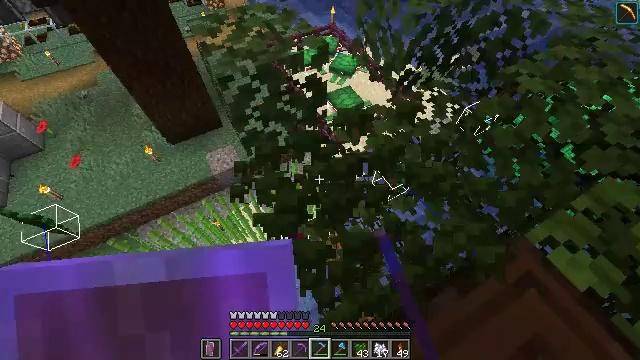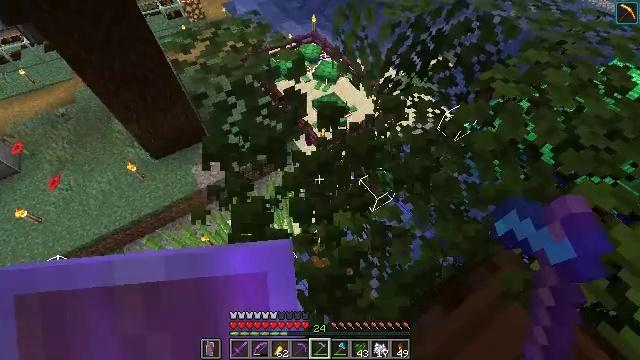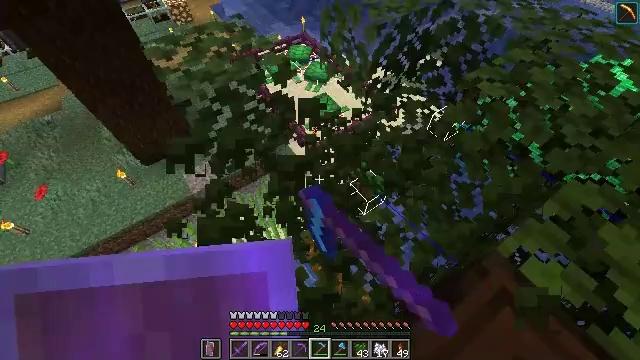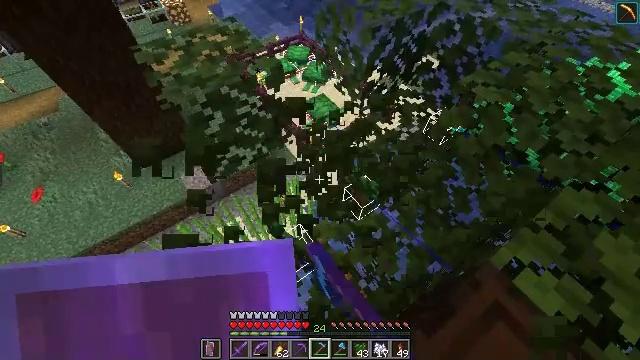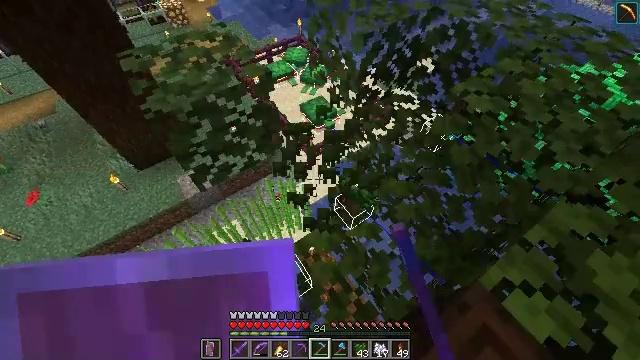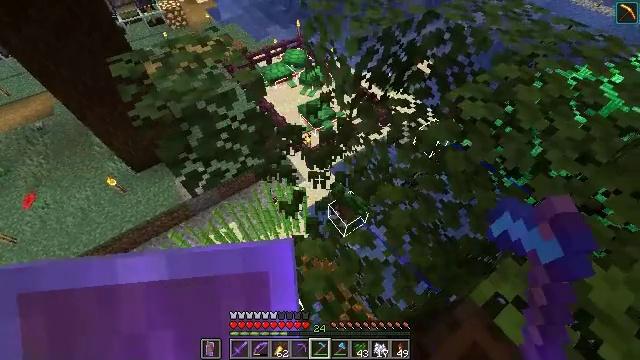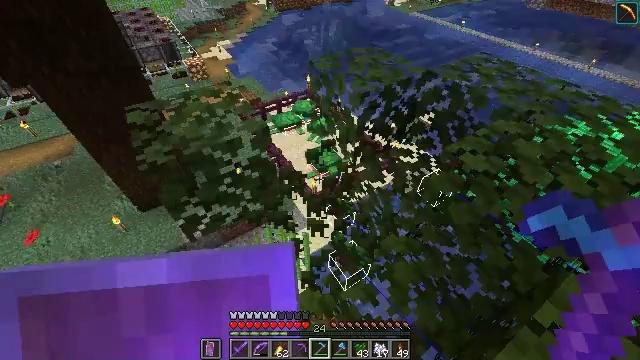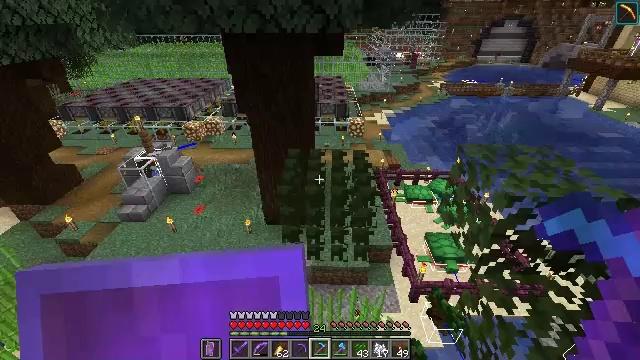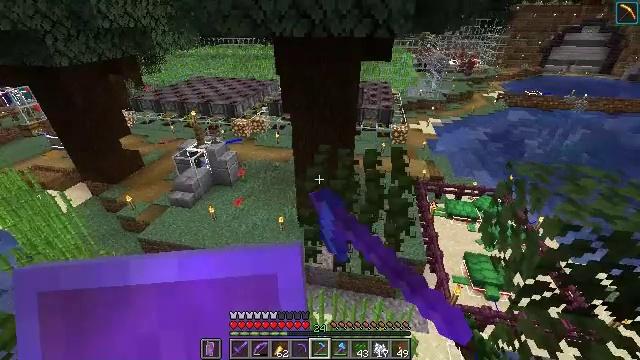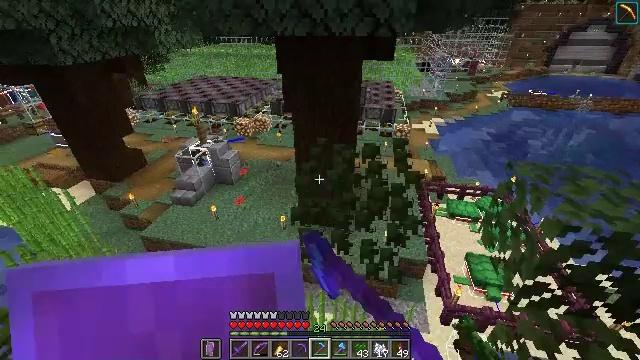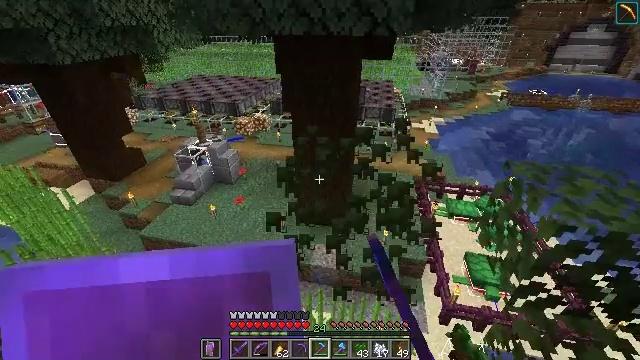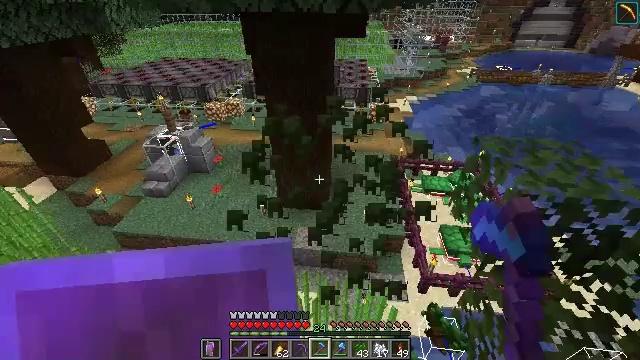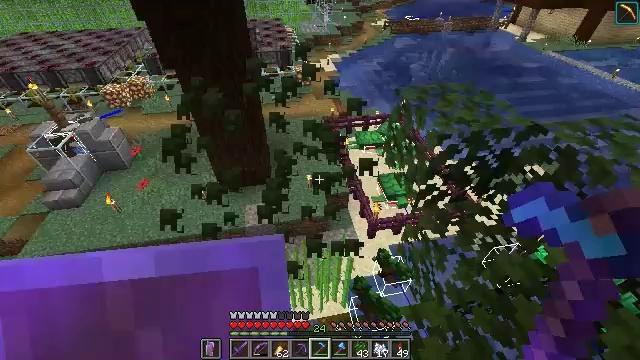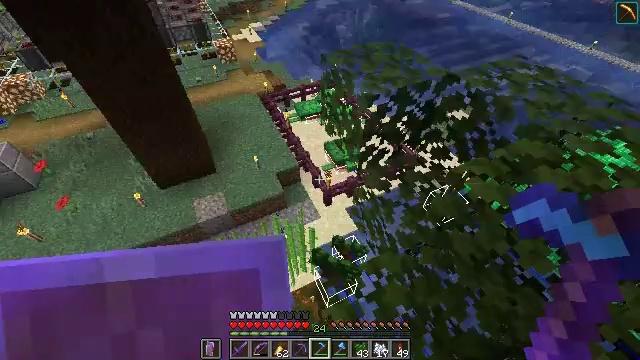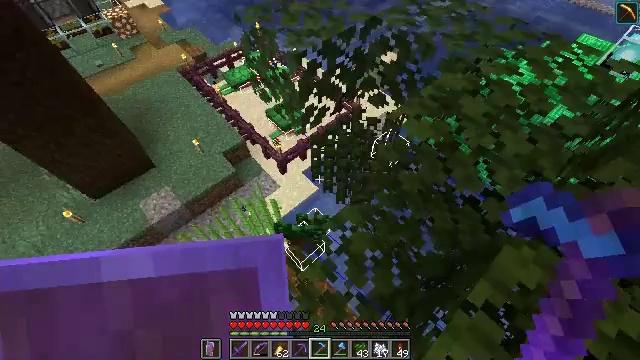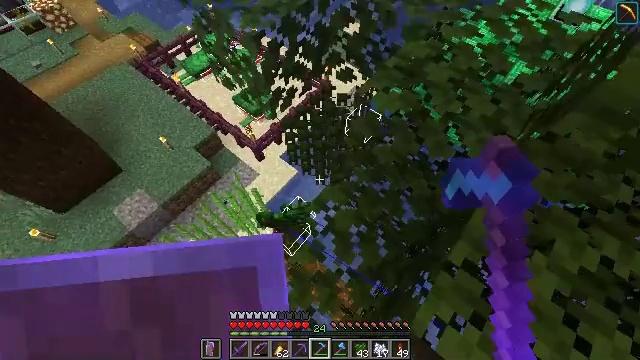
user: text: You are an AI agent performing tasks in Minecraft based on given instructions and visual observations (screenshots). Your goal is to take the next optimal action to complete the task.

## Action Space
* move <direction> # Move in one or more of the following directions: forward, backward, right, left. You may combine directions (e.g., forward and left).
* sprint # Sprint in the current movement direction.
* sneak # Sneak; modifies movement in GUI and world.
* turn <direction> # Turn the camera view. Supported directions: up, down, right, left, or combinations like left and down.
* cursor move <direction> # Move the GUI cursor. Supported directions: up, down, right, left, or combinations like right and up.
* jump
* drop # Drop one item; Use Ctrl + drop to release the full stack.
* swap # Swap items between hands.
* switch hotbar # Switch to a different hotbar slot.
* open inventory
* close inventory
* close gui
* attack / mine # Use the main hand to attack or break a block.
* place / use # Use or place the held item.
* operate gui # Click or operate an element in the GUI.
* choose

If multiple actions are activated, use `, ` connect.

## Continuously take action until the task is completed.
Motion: motion action
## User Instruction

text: Break the dark oak leaves for resources.
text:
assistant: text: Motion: move forward and move right, sneak, turn right and up, attack / mine
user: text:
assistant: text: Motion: move forward and move right, sneak, turn right, attack / mine
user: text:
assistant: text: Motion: move forward and move right, sneak, attack / mine
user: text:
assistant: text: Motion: move forward and move right, sneak, attack / mine
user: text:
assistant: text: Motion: move forward and move right, sneak, attack / mine
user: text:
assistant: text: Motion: move forward and move right, sneak, turn left and up, attack / mine
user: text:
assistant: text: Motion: move forward and move right, sneak, turn left and up, attack / mine
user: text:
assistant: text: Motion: move forward and move right, sneak, turn left, attack / mine
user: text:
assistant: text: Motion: move forward, sneak, attack / mine
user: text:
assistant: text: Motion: move forward, sneak, attack / mine
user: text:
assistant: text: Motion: move forward, sneak, turn right and down, attack / mine
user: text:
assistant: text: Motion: move forward and move right, sneak, turn right and down, attack / mine
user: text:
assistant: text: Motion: move forward and move right, sneak, turn right and down, attack / mine
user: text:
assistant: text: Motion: move forward and move right, sneak, turn right and down, attack / mine
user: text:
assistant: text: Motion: move forward and move right, sneak, turn right and down, attack / mine
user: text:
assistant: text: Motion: move forward and move right, sneak, turn right, attack / mine
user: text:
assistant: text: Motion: move forward and move right, sneak, turn right, attack / mine
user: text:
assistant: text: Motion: move forward and move right, sneak, turn right, attack / mine
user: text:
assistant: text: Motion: move forward and move right, sneak, turn right, attack / mine
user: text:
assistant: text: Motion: move forward and move right, sneak, turn right, attack / mine
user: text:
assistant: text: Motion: move forward and move right, sneak, turn right and up, attack / mine
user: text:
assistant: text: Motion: move forward and move right, sneak, turn right and up, attack / mine
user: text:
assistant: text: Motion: move forward and move right, sneak, turn right and up, attack / mine
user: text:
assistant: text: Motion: move forward and move right, sneak, turn up, attack / mine
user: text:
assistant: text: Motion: move forward and move right, sneak, turn up, attack / mine
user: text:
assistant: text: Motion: move forward and move right, sneak, turn up, attack / mine
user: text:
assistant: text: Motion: move forward and move right, sneak, turn up, attack / mine
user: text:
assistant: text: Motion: move forward, sneak, turn up, attack / mine
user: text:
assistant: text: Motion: move forward, sneak, attack / mine
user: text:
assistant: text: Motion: move forward, sneak, turn left, attack / mine